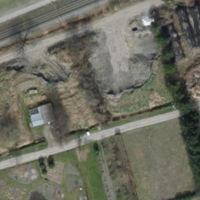
EUNIS habitat code: 24
Species observed at this site:
Cornus sanguinea
Podarcis muralis